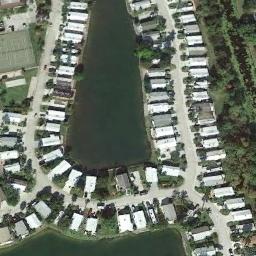
Label: residential